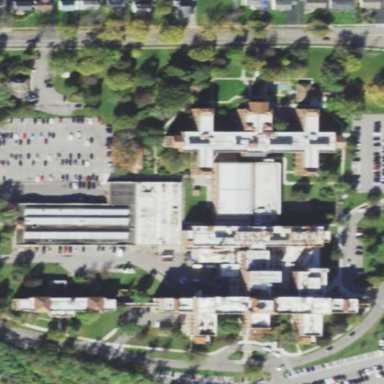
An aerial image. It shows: Nursing home.